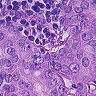
Metastatic tissue present: yes